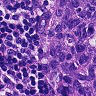
Metastatic tissue present: yes